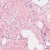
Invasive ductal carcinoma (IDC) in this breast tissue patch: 0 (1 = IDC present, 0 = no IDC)